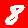
Digit: 8